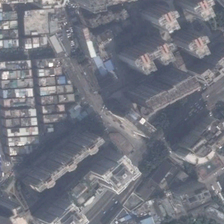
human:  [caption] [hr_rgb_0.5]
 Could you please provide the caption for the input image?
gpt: some tall buildings many small buildings are in a commercial area .

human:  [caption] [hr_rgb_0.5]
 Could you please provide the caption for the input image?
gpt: the buildings are white and the ground is brown .

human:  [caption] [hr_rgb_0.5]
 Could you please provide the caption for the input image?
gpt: there are many tall buildings .

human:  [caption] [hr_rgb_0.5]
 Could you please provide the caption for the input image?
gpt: some tall buildings many small buildings are in a commercial area .

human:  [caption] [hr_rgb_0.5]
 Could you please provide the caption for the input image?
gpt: there are many tall buildings .